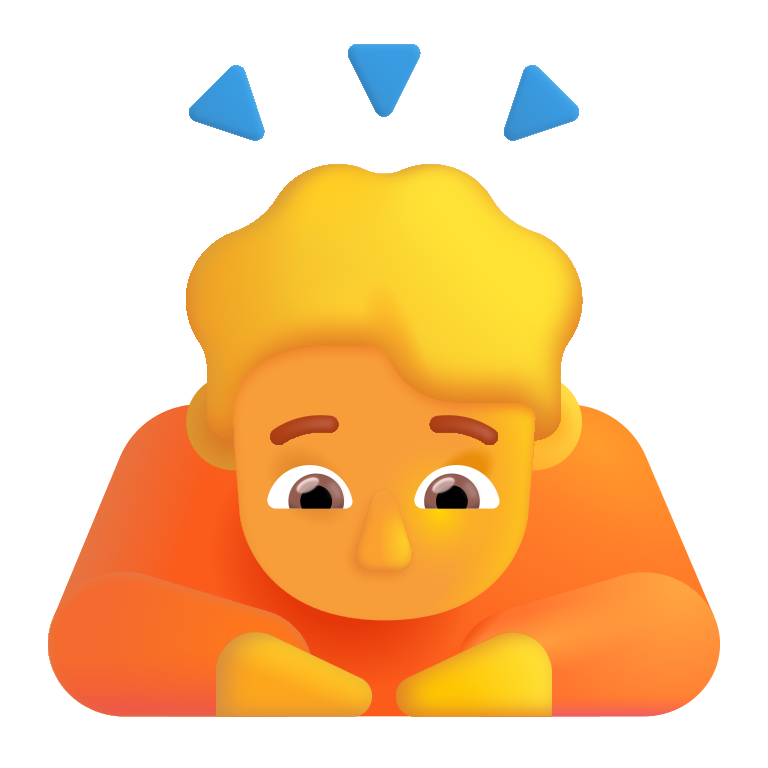
person bowing color default